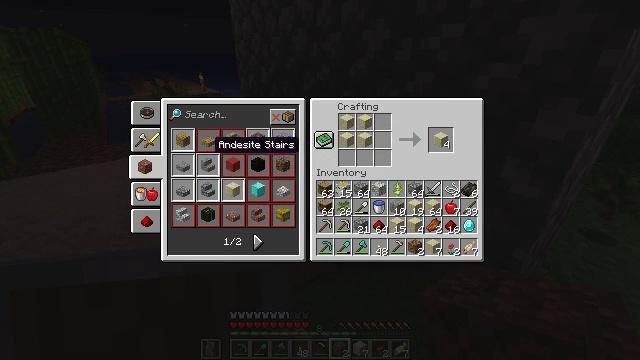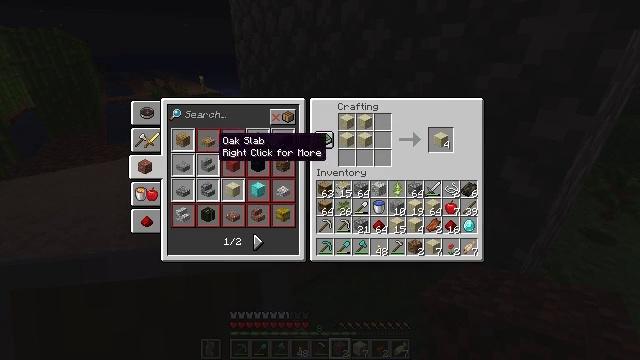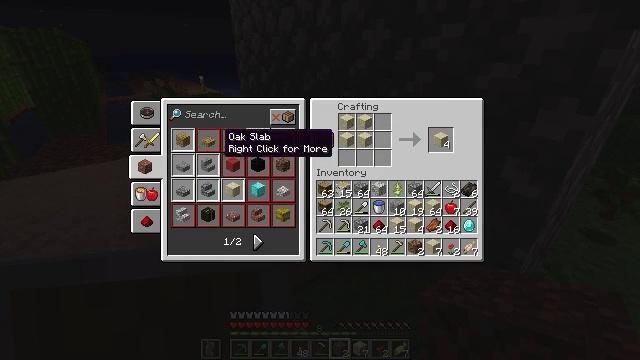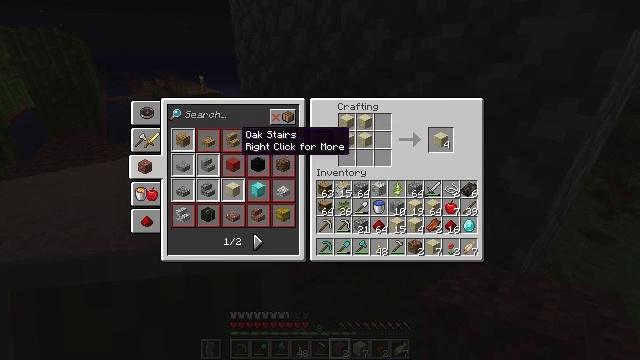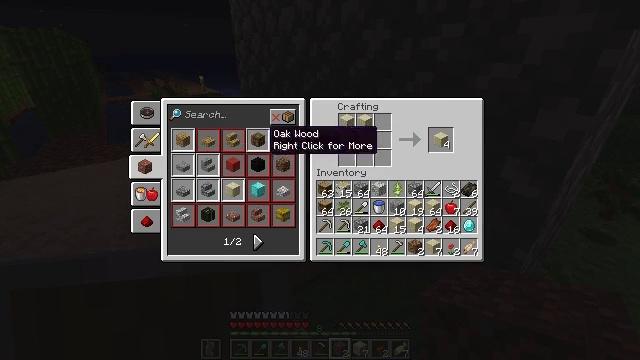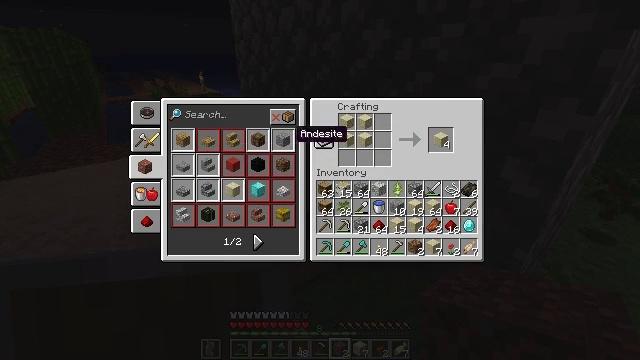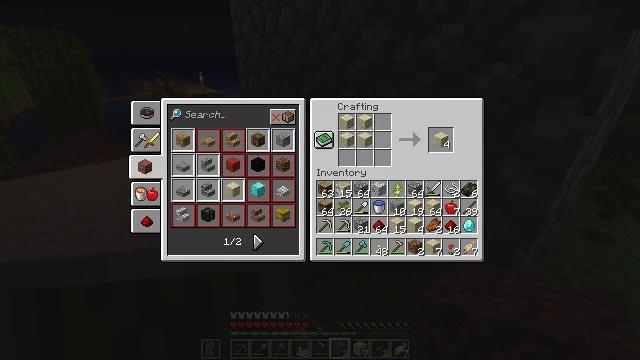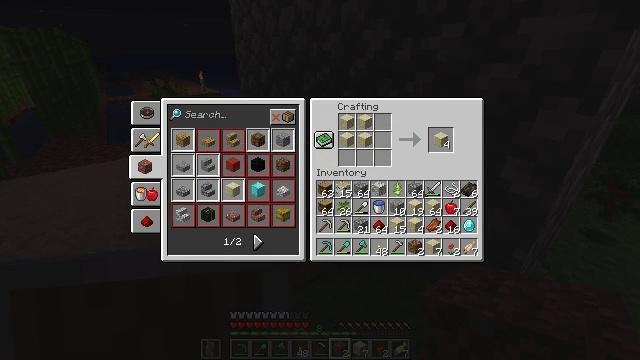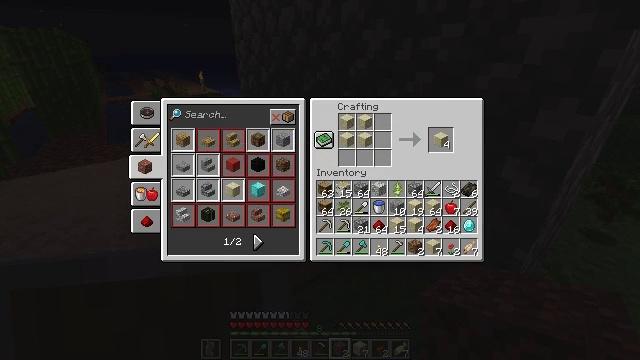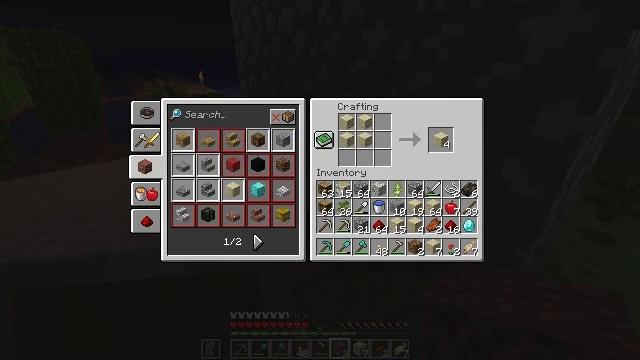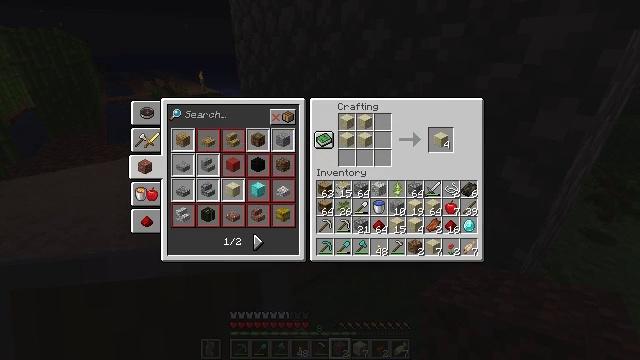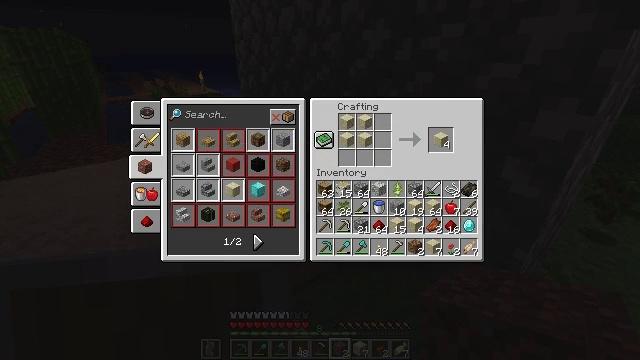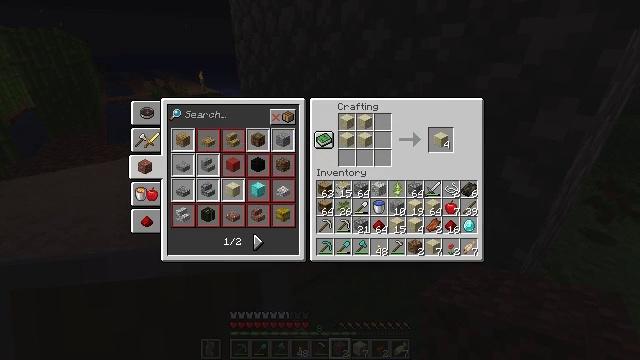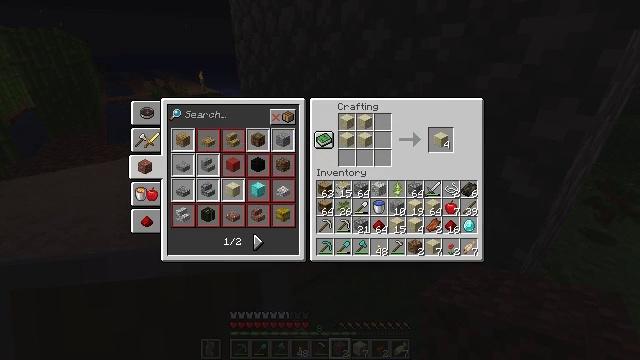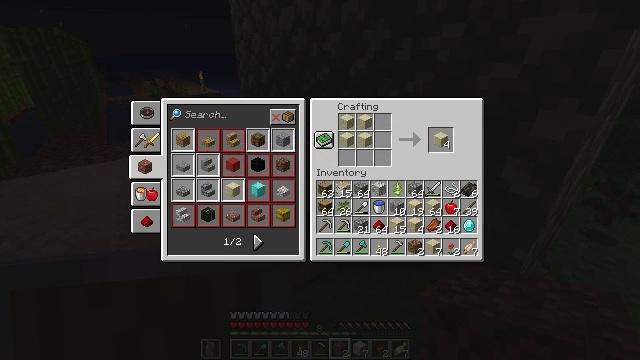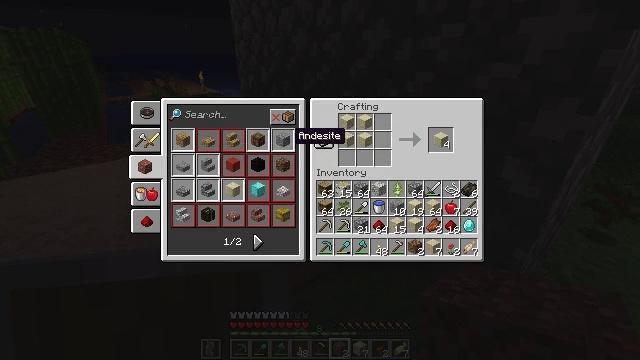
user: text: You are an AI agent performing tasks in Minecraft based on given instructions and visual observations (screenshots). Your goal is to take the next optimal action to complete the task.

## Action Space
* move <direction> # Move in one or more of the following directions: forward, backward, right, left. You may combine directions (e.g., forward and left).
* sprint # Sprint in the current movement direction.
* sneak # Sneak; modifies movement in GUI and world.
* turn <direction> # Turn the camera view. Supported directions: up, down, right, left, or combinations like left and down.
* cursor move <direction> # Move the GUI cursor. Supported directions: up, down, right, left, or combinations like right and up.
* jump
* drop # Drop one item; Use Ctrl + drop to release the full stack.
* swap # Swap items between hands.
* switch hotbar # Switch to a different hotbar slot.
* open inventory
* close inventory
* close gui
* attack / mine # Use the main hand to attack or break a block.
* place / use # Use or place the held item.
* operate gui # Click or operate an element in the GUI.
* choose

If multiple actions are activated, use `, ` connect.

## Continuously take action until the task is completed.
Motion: motion action
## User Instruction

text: Craft a sandstone wall.
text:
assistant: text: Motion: no_op
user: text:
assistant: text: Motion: no_op
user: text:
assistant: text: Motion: cursor move right
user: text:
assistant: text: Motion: cursor move right
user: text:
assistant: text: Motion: cursor move right
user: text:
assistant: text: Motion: cursor move right
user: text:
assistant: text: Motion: no_op
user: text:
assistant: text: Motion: no_op
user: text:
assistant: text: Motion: no_op
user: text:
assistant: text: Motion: no_op
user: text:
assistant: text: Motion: no_op
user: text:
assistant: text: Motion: no_op
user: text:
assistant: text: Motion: no_op
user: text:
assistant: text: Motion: no_op
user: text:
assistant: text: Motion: cursor move left
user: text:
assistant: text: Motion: cursor move left
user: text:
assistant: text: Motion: cursor move left
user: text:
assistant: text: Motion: cursor move left
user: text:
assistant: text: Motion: cursor move left
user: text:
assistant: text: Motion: cursor move left
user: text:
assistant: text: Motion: no_op
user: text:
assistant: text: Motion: no_op
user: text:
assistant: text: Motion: no_op
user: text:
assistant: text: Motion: no_op
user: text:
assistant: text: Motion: operate gui
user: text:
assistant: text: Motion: operate gui
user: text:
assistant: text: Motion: operate gui
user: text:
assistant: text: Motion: no_op
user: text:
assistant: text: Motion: no_op
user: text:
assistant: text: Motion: no_op